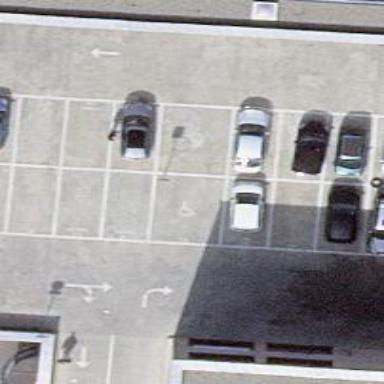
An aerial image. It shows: Parking space designated for disabled individuals.